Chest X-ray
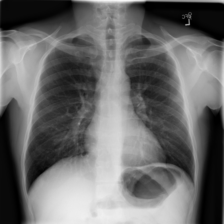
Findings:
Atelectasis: negative
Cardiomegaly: negative
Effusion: negative
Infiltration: negative
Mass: negative
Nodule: negative
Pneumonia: negative
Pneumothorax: negative
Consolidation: negative
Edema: negative
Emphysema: negative
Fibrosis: negative
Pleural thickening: negative
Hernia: negative